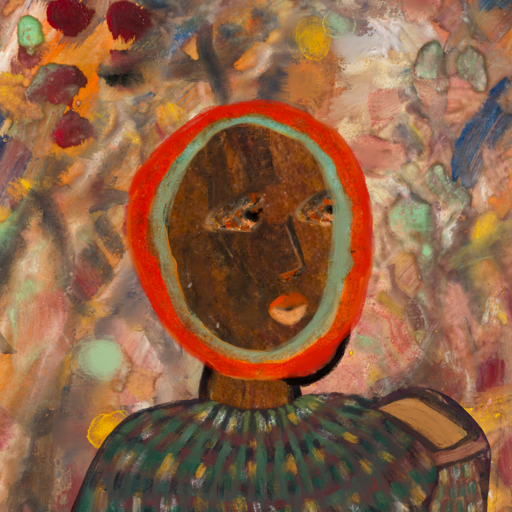
Background: Mother_And_Son_Mother, Head And Neck Side: Mosgoul, Face Side: Gypsy_Queen, Bust: After_Raid, Hair Side: Sisters, Head Accessory: Blank, Second Necklace: Blank, Necklace: Blank, Baby: Blank